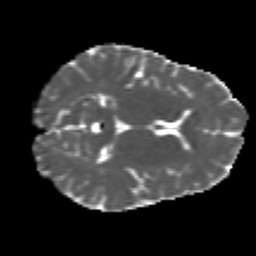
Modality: MD
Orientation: axial
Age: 27
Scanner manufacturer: siemens
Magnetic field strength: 3 T
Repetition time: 4.52 s
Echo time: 0.084 s